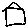
Label: house